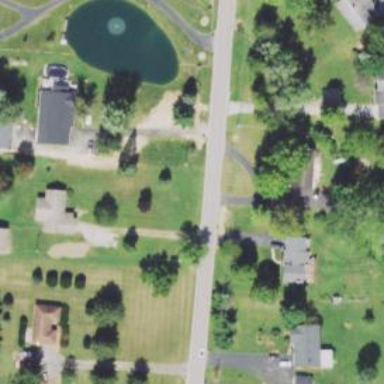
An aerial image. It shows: Driveway.